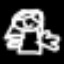
Label: angel